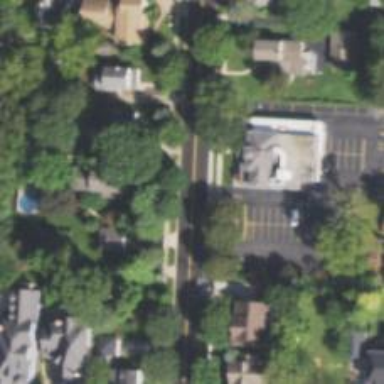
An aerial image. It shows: Residential road with asphalt surface and separate sidewalk.